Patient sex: M
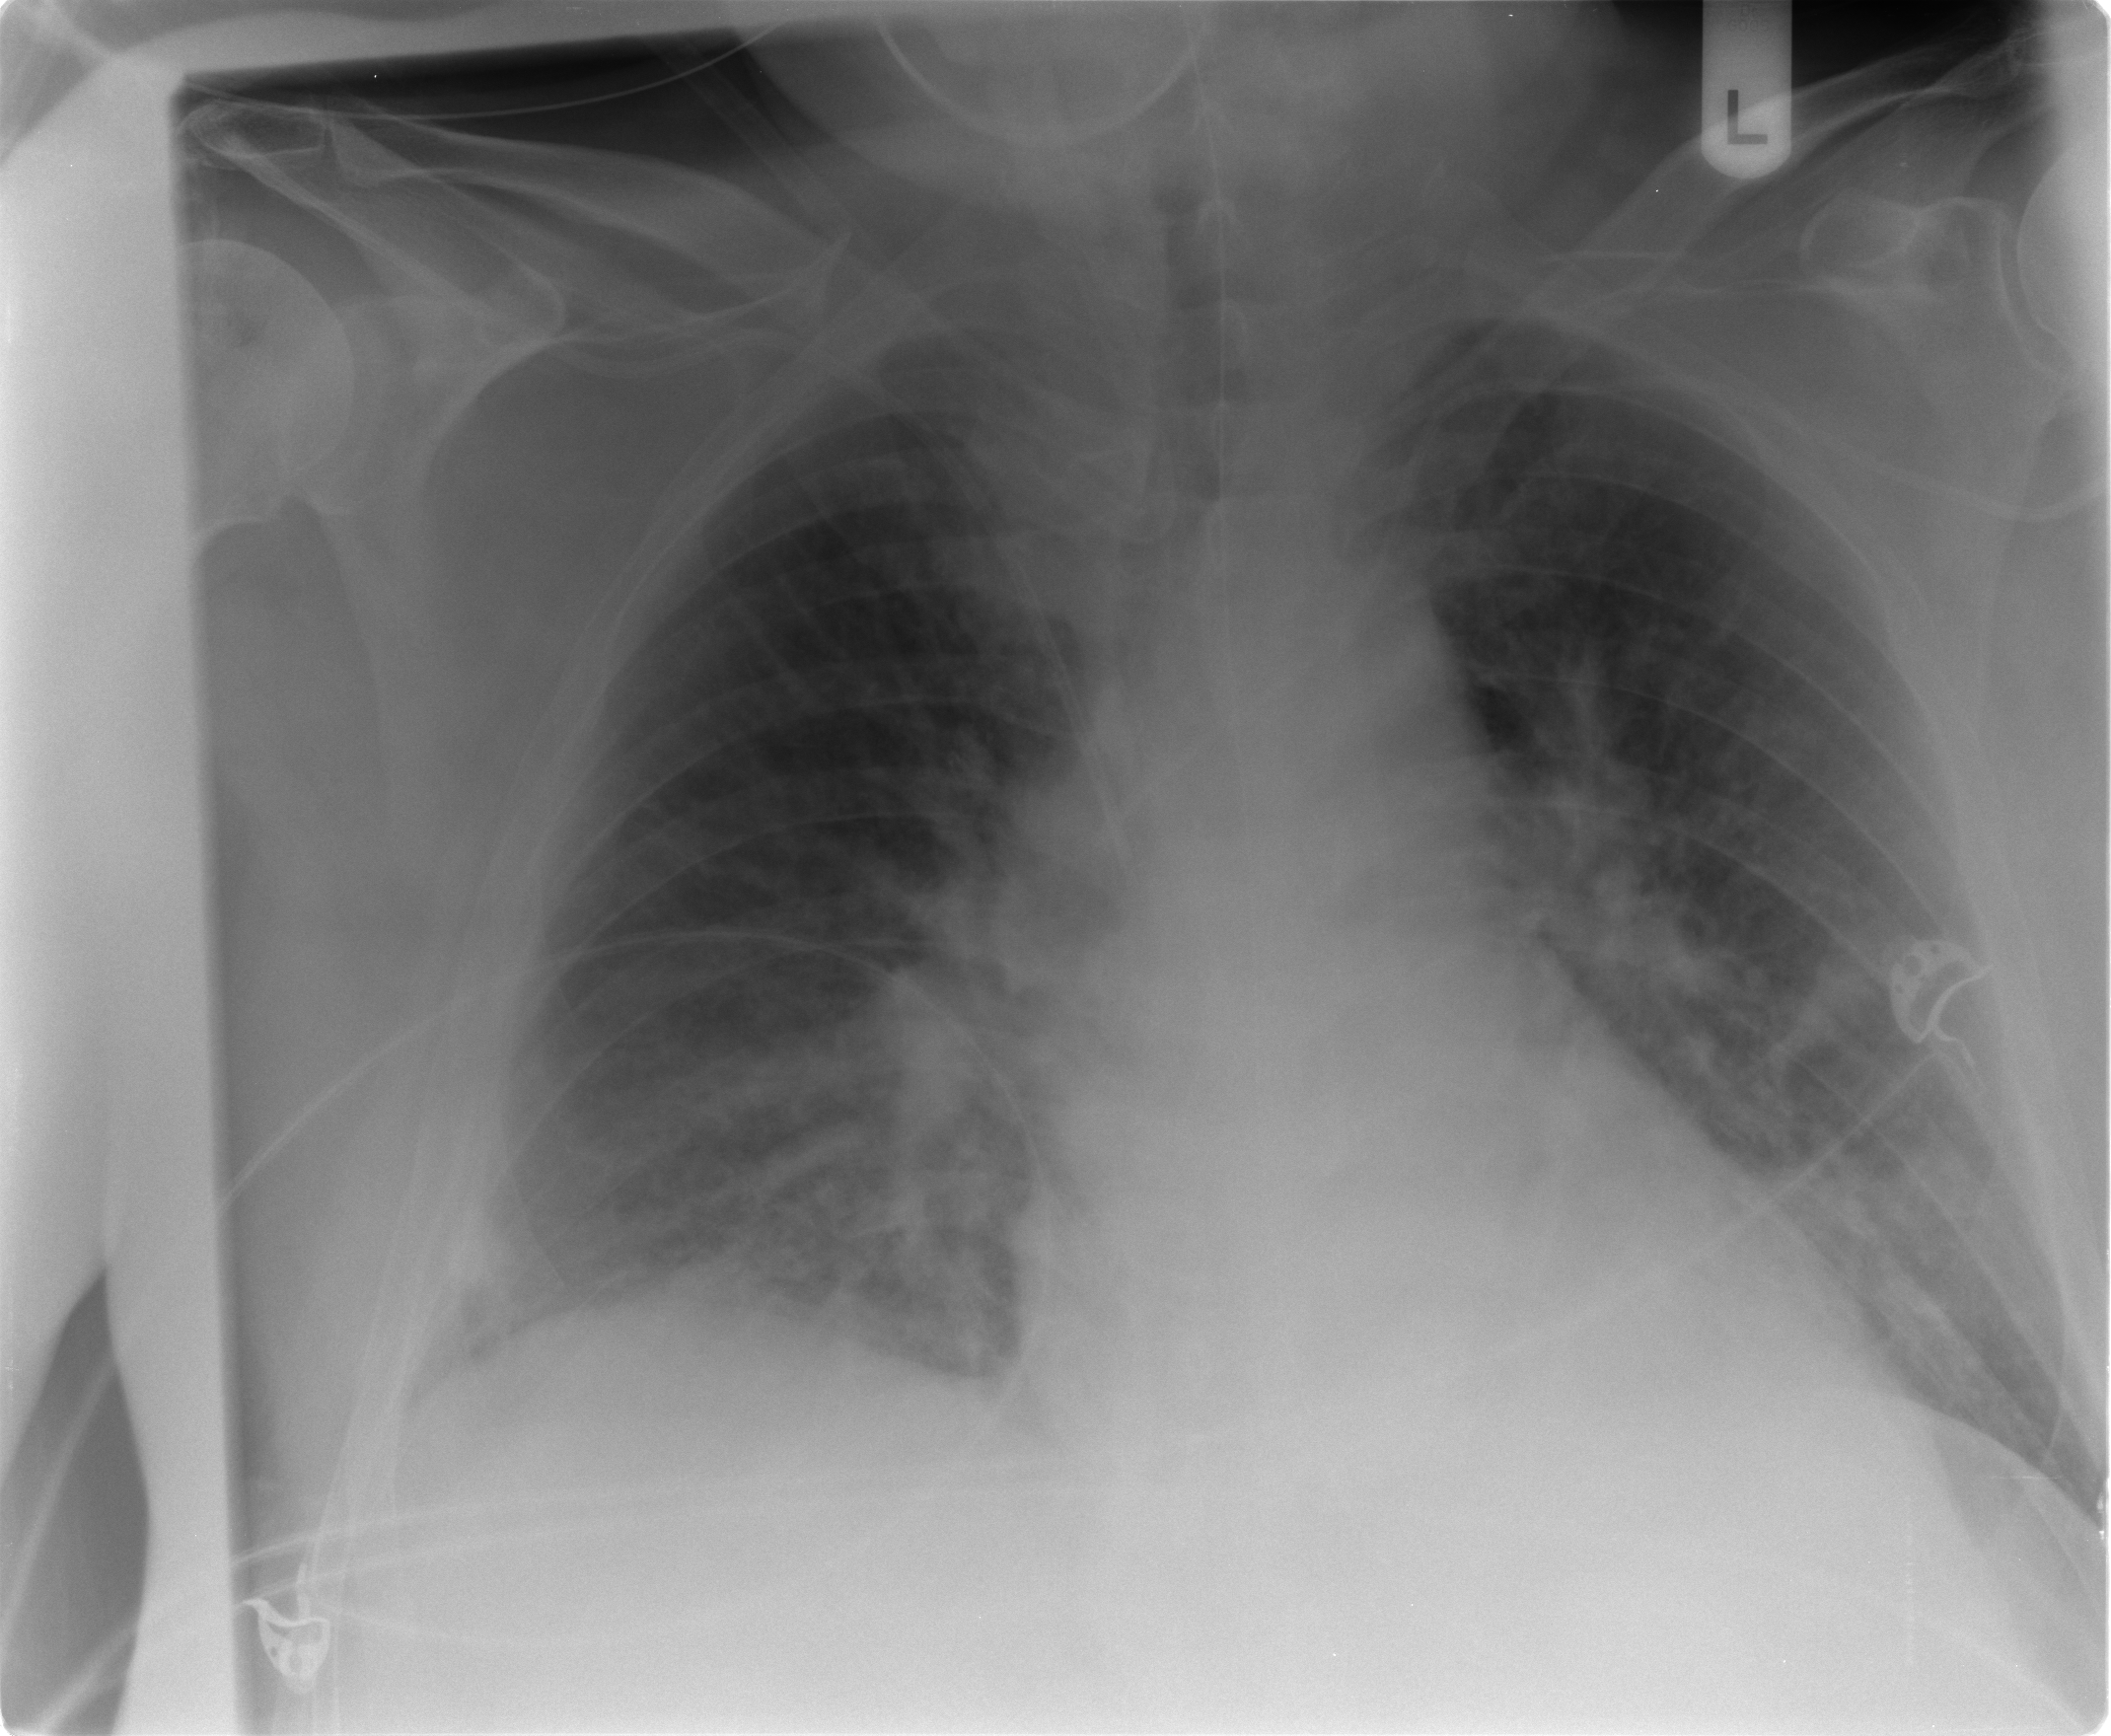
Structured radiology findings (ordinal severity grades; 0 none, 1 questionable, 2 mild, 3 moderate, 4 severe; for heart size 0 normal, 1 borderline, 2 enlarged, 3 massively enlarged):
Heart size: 0
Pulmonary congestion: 2
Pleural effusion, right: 0
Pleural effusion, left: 0
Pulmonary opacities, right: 1
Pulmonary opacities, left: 1
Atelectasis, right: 2
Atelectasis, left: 2